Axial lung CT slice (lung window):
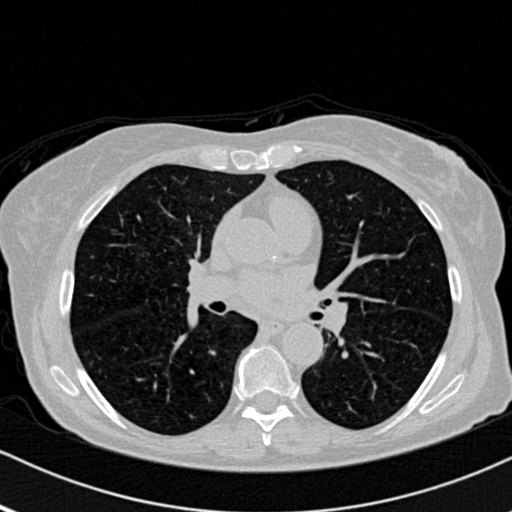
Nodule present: no